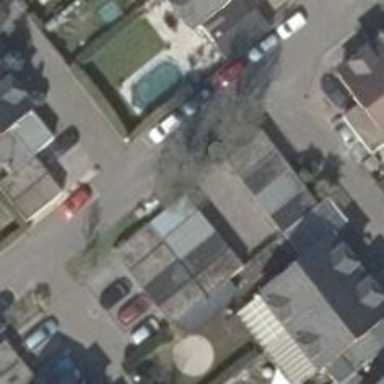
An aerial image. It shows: Living street.